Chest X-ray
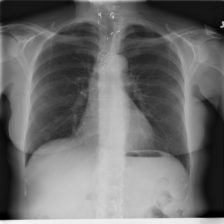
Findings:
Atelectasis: negative
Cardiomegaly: negative
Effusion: negative
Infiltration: negative
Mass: negative
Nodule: negative
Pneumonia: negative
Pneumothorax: negative
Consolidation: negative
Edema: negative
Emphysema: negative
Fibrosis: negative
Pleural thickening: negative
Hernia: negative